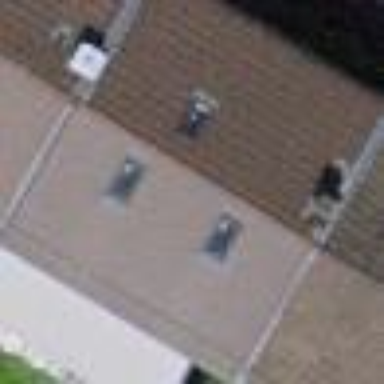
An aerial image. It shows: Residential building with gabled roof covered in roof tiles.